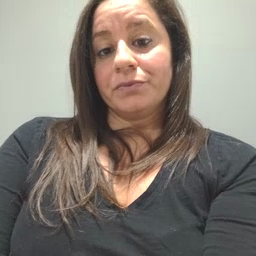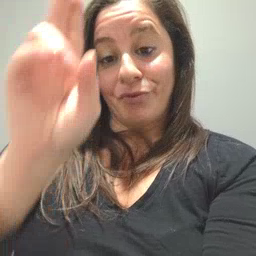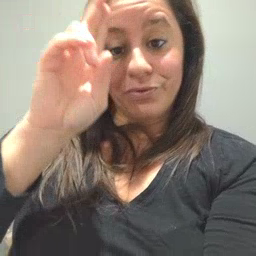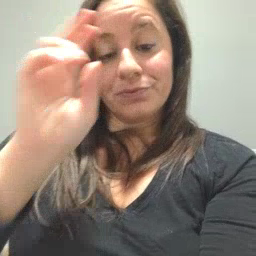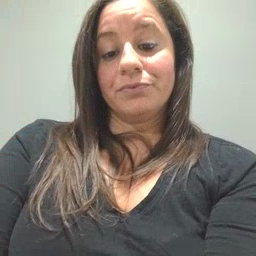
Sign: uncle